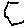
Label: hexagon